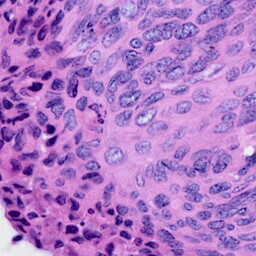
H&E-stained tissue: Cervix